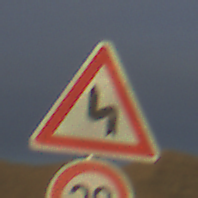
Verkehrszeichen: DoppelkurveZunaechstLinks
Zusatzzeichen unten: Geschwindigkeit20
Umgebung: Outdoor, Nature
Tageszeit: SunriseSunset
Wetter: PartlyCloudy
Licht: Natural
Jahreszeit: NotSpecified
Kontrast: HighContrast